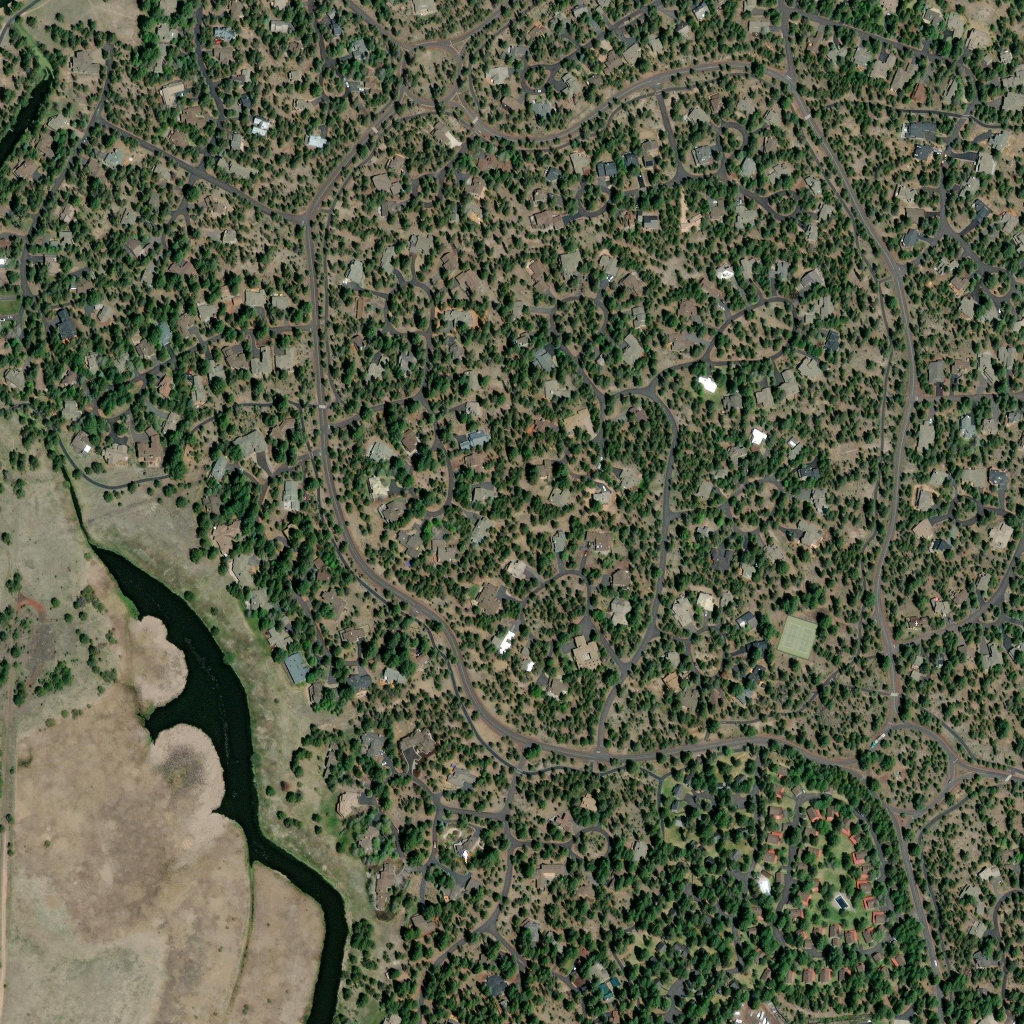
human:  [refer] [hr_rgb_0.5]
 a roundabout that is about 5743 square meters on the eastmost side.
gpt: <box>[[83, 69, 94, 81, 0]]</box>

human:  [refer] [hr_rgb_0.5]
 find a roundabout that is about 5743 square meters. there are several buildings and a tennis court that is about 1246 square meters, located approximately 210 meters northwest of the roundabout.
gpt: <box>[[83, 69, 94, 81, 0]]</box>

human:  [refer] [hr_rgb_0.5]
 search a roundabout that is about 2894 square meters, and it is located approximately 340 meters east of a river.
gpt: <box>[[39, 3, 45, 10, 0]]</box>

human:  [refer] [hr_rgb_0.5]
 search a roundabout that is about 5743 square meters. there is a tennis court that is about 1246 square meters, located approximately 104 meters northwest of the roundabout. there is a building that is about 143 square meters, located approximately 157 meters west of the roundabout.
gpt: <box>[[83, 69, 94, 81, 0]]</box>